Question: I am getting (Blocked Web browser is not ready to send) on pingdom on all my scrips and images in the page. What is coursing this? and is it something I can do about it?

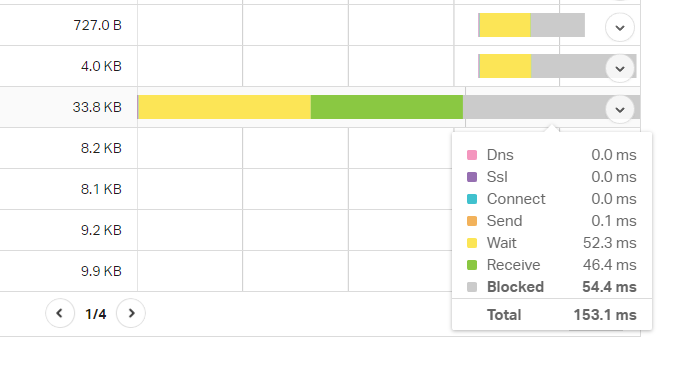
Answer: As Nathan said, browsers have a hard limit for concurrent connections per hostname; Chrome I think is about six. You have three approaches: to work around that limit, to increase it, or to make it irrelevant.
1. You can combine all your assets so the need for request matches the browser limit (minify css, combine JS etc.)
2. You can "increase" the limit by using domain sharding, that means to load your assets from different subdomains for example. images.yourdomain.com
css.yourdomain.com
The problem is that this increases DNS resolution times, so it's convenient only in certain situations.
3. You can enable protocols like http2 which opens one connection per domain, but internally uses a multiplexing feature allowing it to make a much larger number of requests, depending on how that limit was negotiated between the client and the server.